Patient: sex F, age 35
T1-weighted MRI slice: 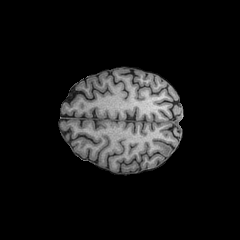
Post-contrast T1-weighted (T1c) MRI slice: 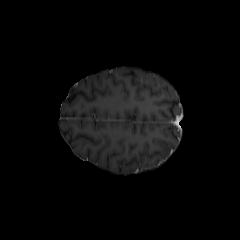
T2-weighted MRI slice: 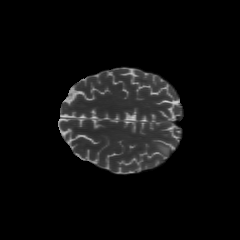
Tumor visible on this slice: yes
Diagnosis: Astrocytoma, IDH-mutant
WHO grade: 2